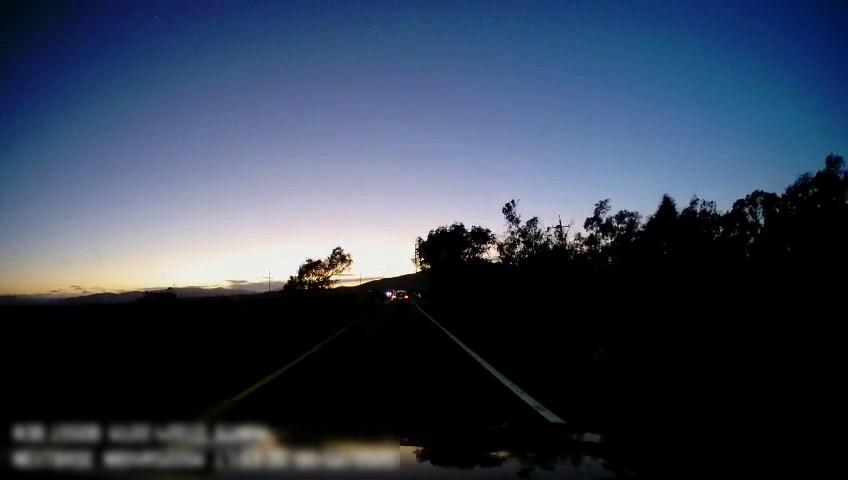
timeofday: Dusk/Dawn/Twilight
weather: Other
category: Drivable Space
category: Vehicles | Car
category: Lanes | Current Lane
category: Lanes | Current Lane